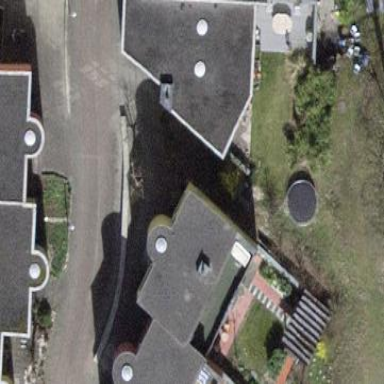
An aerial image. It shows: Simple and straightforward house.